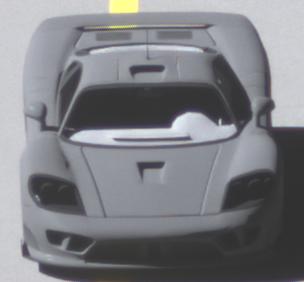
Make: Saleen
Model: S7
Detailed model: -
Model produced from: 2000
Model produced until: 2008
Doors: 2
Color: gray
Road condition: dry road
Daytime: morning or afternoon
Contrast: high contrast